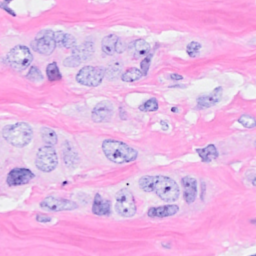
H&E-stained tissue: Breast